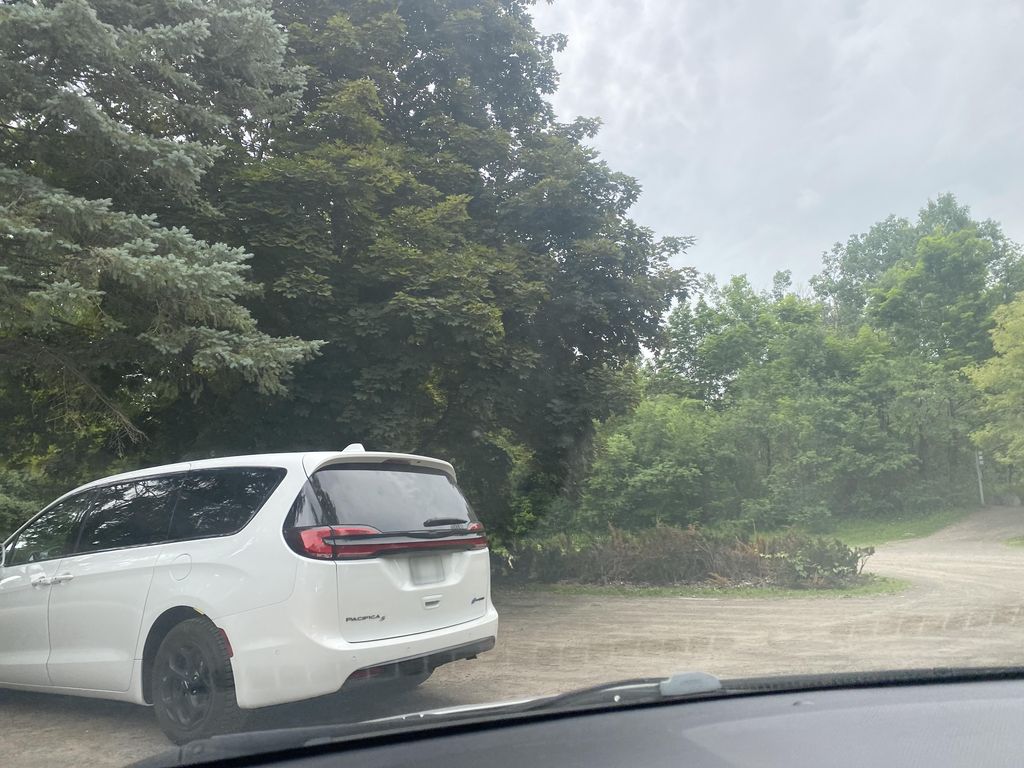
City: montreal